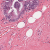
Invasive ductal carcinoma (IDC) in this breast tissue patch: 0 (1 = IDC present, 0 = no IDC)